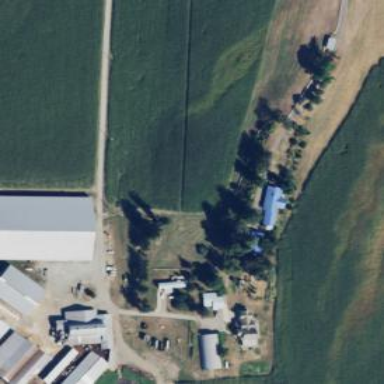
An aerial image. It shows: Farmyard area.